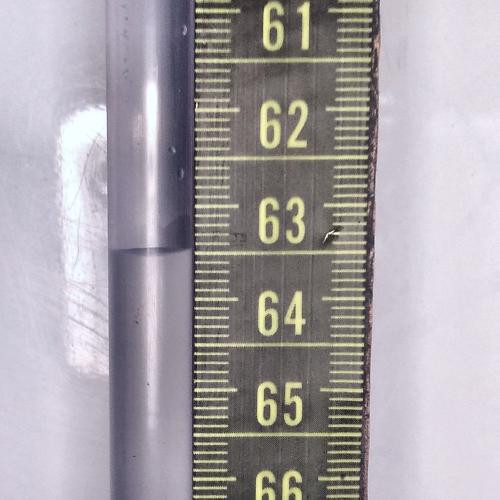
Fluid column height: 63.5 cm